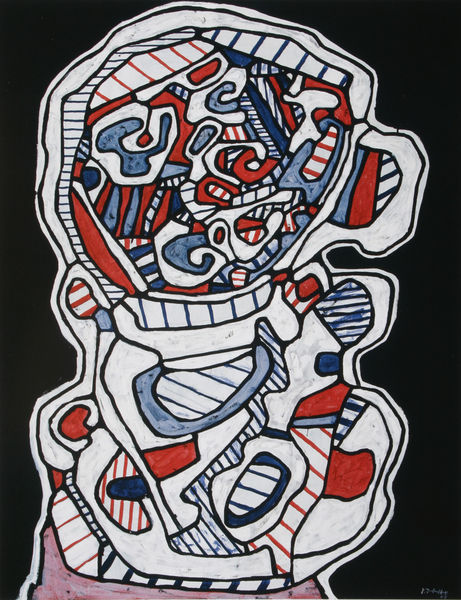
Titel: Tasse de thé, Teetasse
Künstler: Jean Dubuffet
Standort: Paris
Institution: Collection Fondation Dubuffet
Schlagwörter: blau, kopf, weiß, bunt, nase, profil, schwarz, zeichnung, rot, skulptur, abstrakt, modern, linien, silhouette, streifen, tasse, plastik, umriß, expressiv, grundfarben, gehirn, gesiht, dubuffet, debuffet, styropur